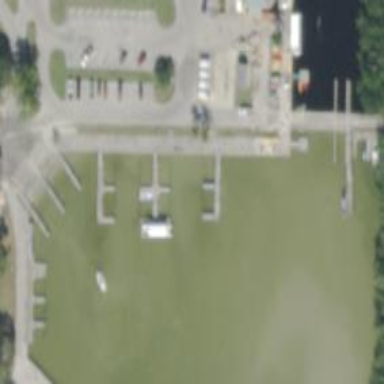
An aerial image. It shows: Pier with mooring facilities.